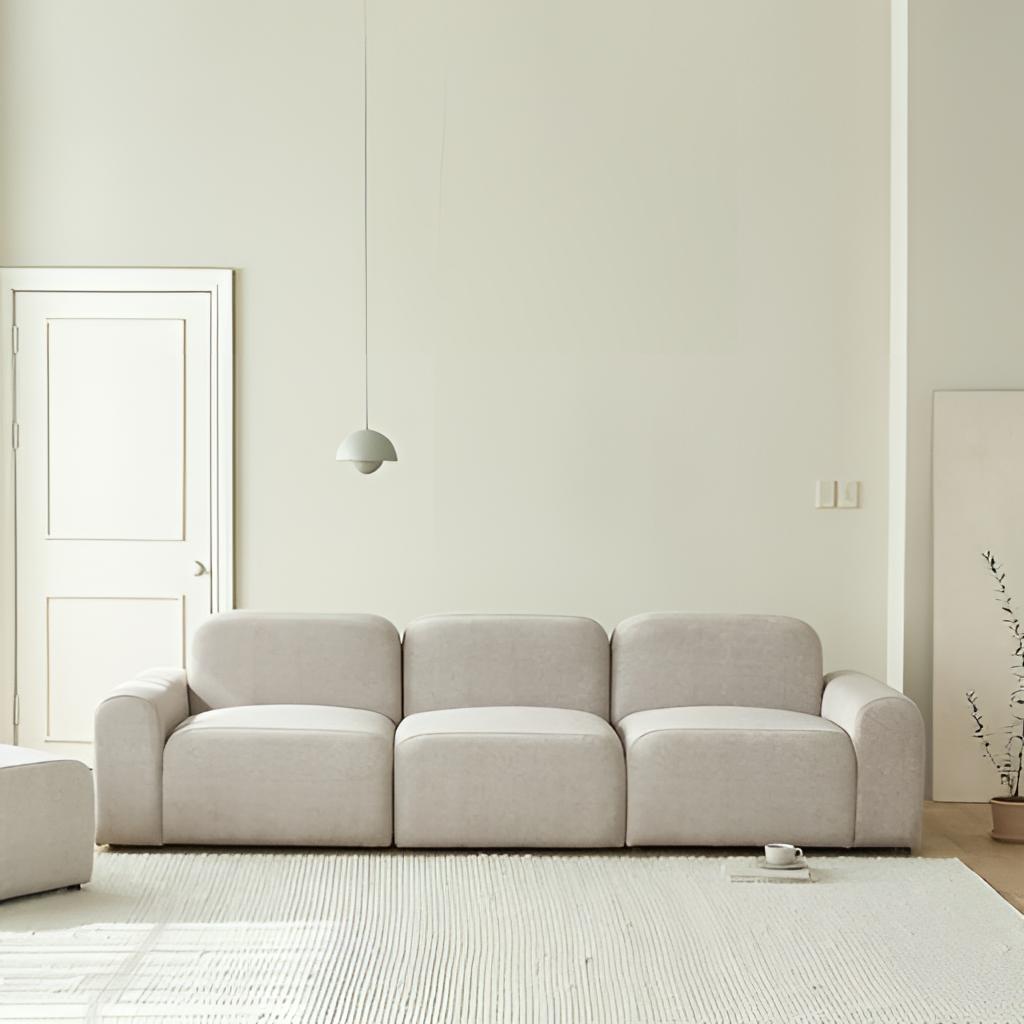
beige fabric sofa, living room, beige wood flooring, with plank pattern, minimalist, beige paint wallpaper, with solid pattern